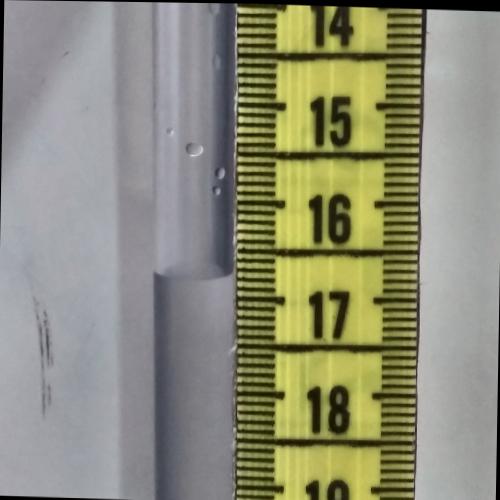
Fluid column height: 16.7 cm